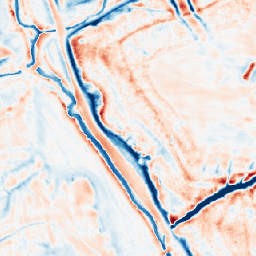
Category: edge_preserving
Decomposition family: bilateral
Decomposition parameters: d: 21
sigma_color: 50
sigma_space: 25
Upsampling method: nearest
Upsampling parameters: scale: 4
Upsampling scale: 4